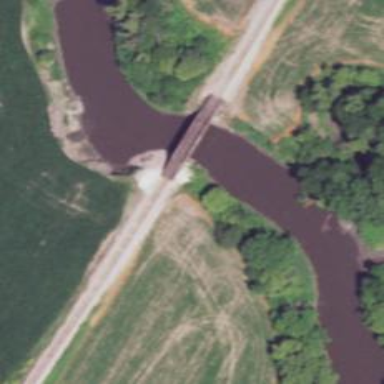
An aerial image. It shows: Railway bridge.